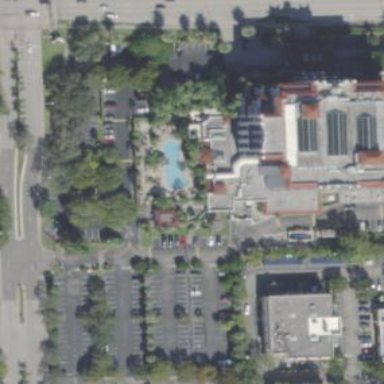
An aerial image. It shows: Hotel building.